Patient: sex F, age 56
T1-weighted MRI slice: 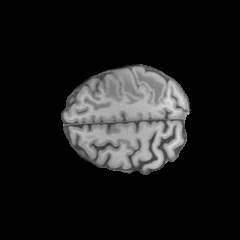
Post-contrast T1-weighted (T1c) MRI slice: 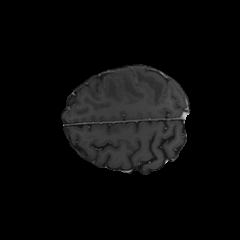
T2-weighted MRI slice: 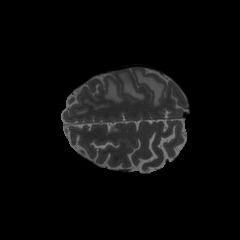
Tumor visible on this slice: yes
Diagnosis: Glioblastoma, IDH-wildtype
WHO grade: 4